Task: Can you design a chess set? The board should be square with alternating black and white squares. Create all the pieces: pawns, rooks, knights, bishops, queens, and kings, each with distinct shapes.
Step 5415:
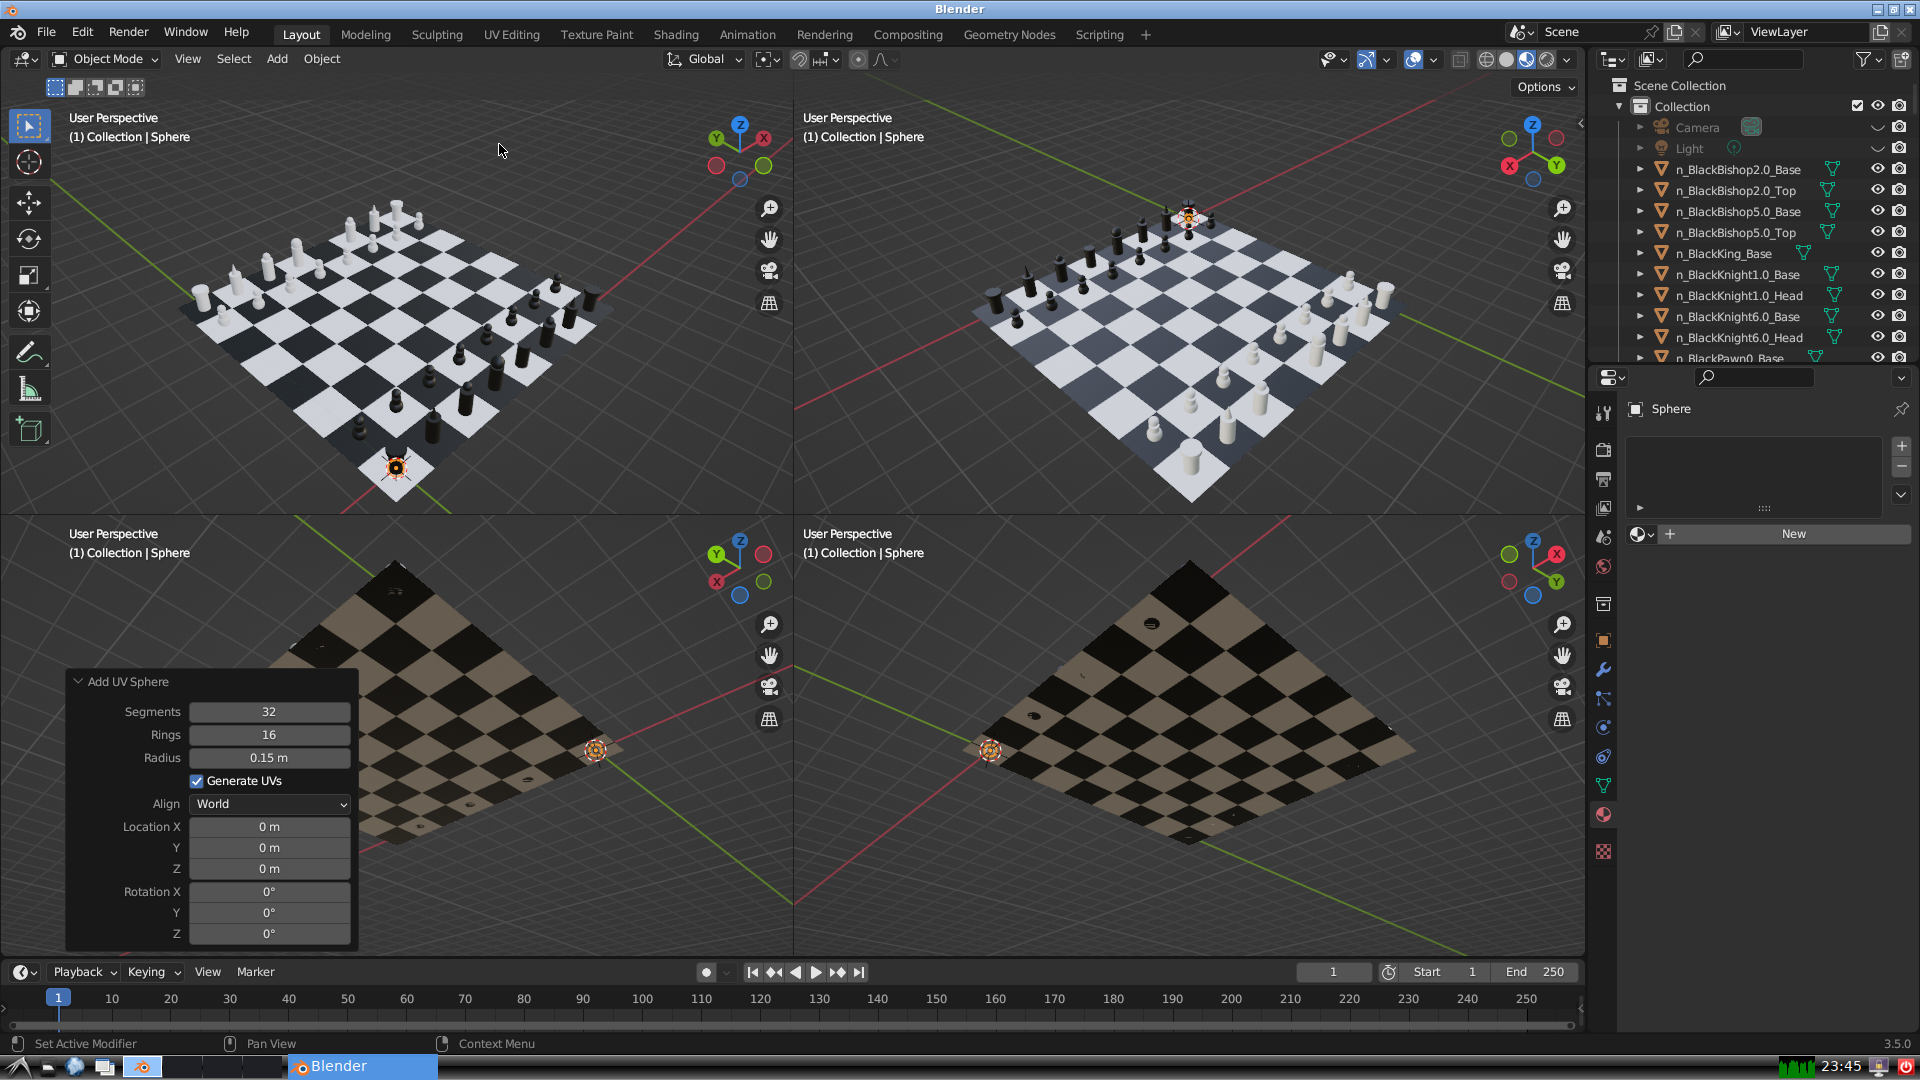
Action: {"mouse_move": [270, 758]}